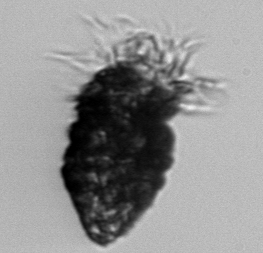
Label: Stenosemella_pacifica